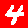
Digit: 4